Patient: sex F, age 68
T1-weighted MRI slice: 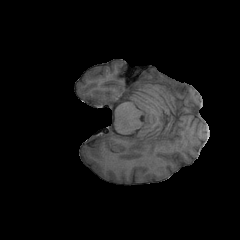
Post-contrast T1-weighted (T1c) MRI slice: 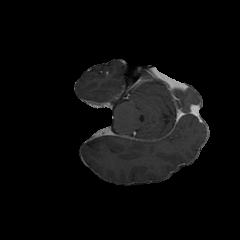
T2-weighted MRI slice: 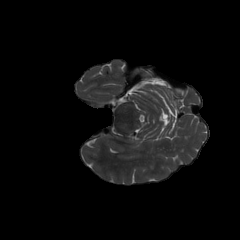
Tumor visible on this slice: no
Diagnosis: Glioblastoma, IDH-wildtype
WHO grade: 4